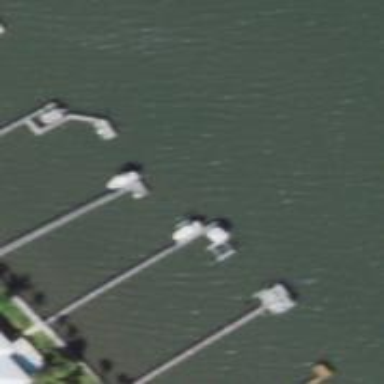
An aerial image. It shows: Man-made pier.